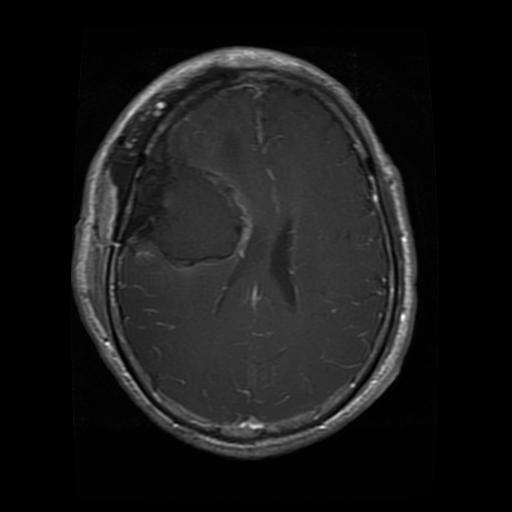
Label: glioma